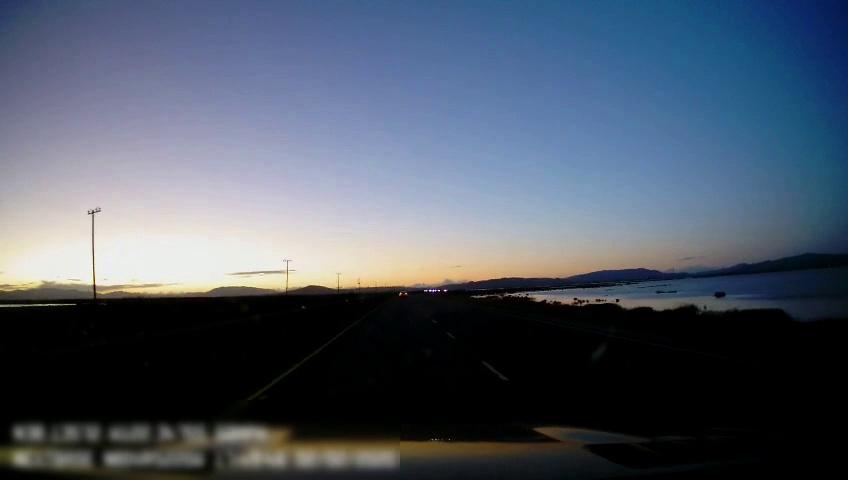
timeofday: Dusk/Dawn/Twilight
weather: Sunny
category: Drivable Space
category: Lanes | Current Lane
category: Lanes | Current Lane
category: Lanes | Alternate Lane